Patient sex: F
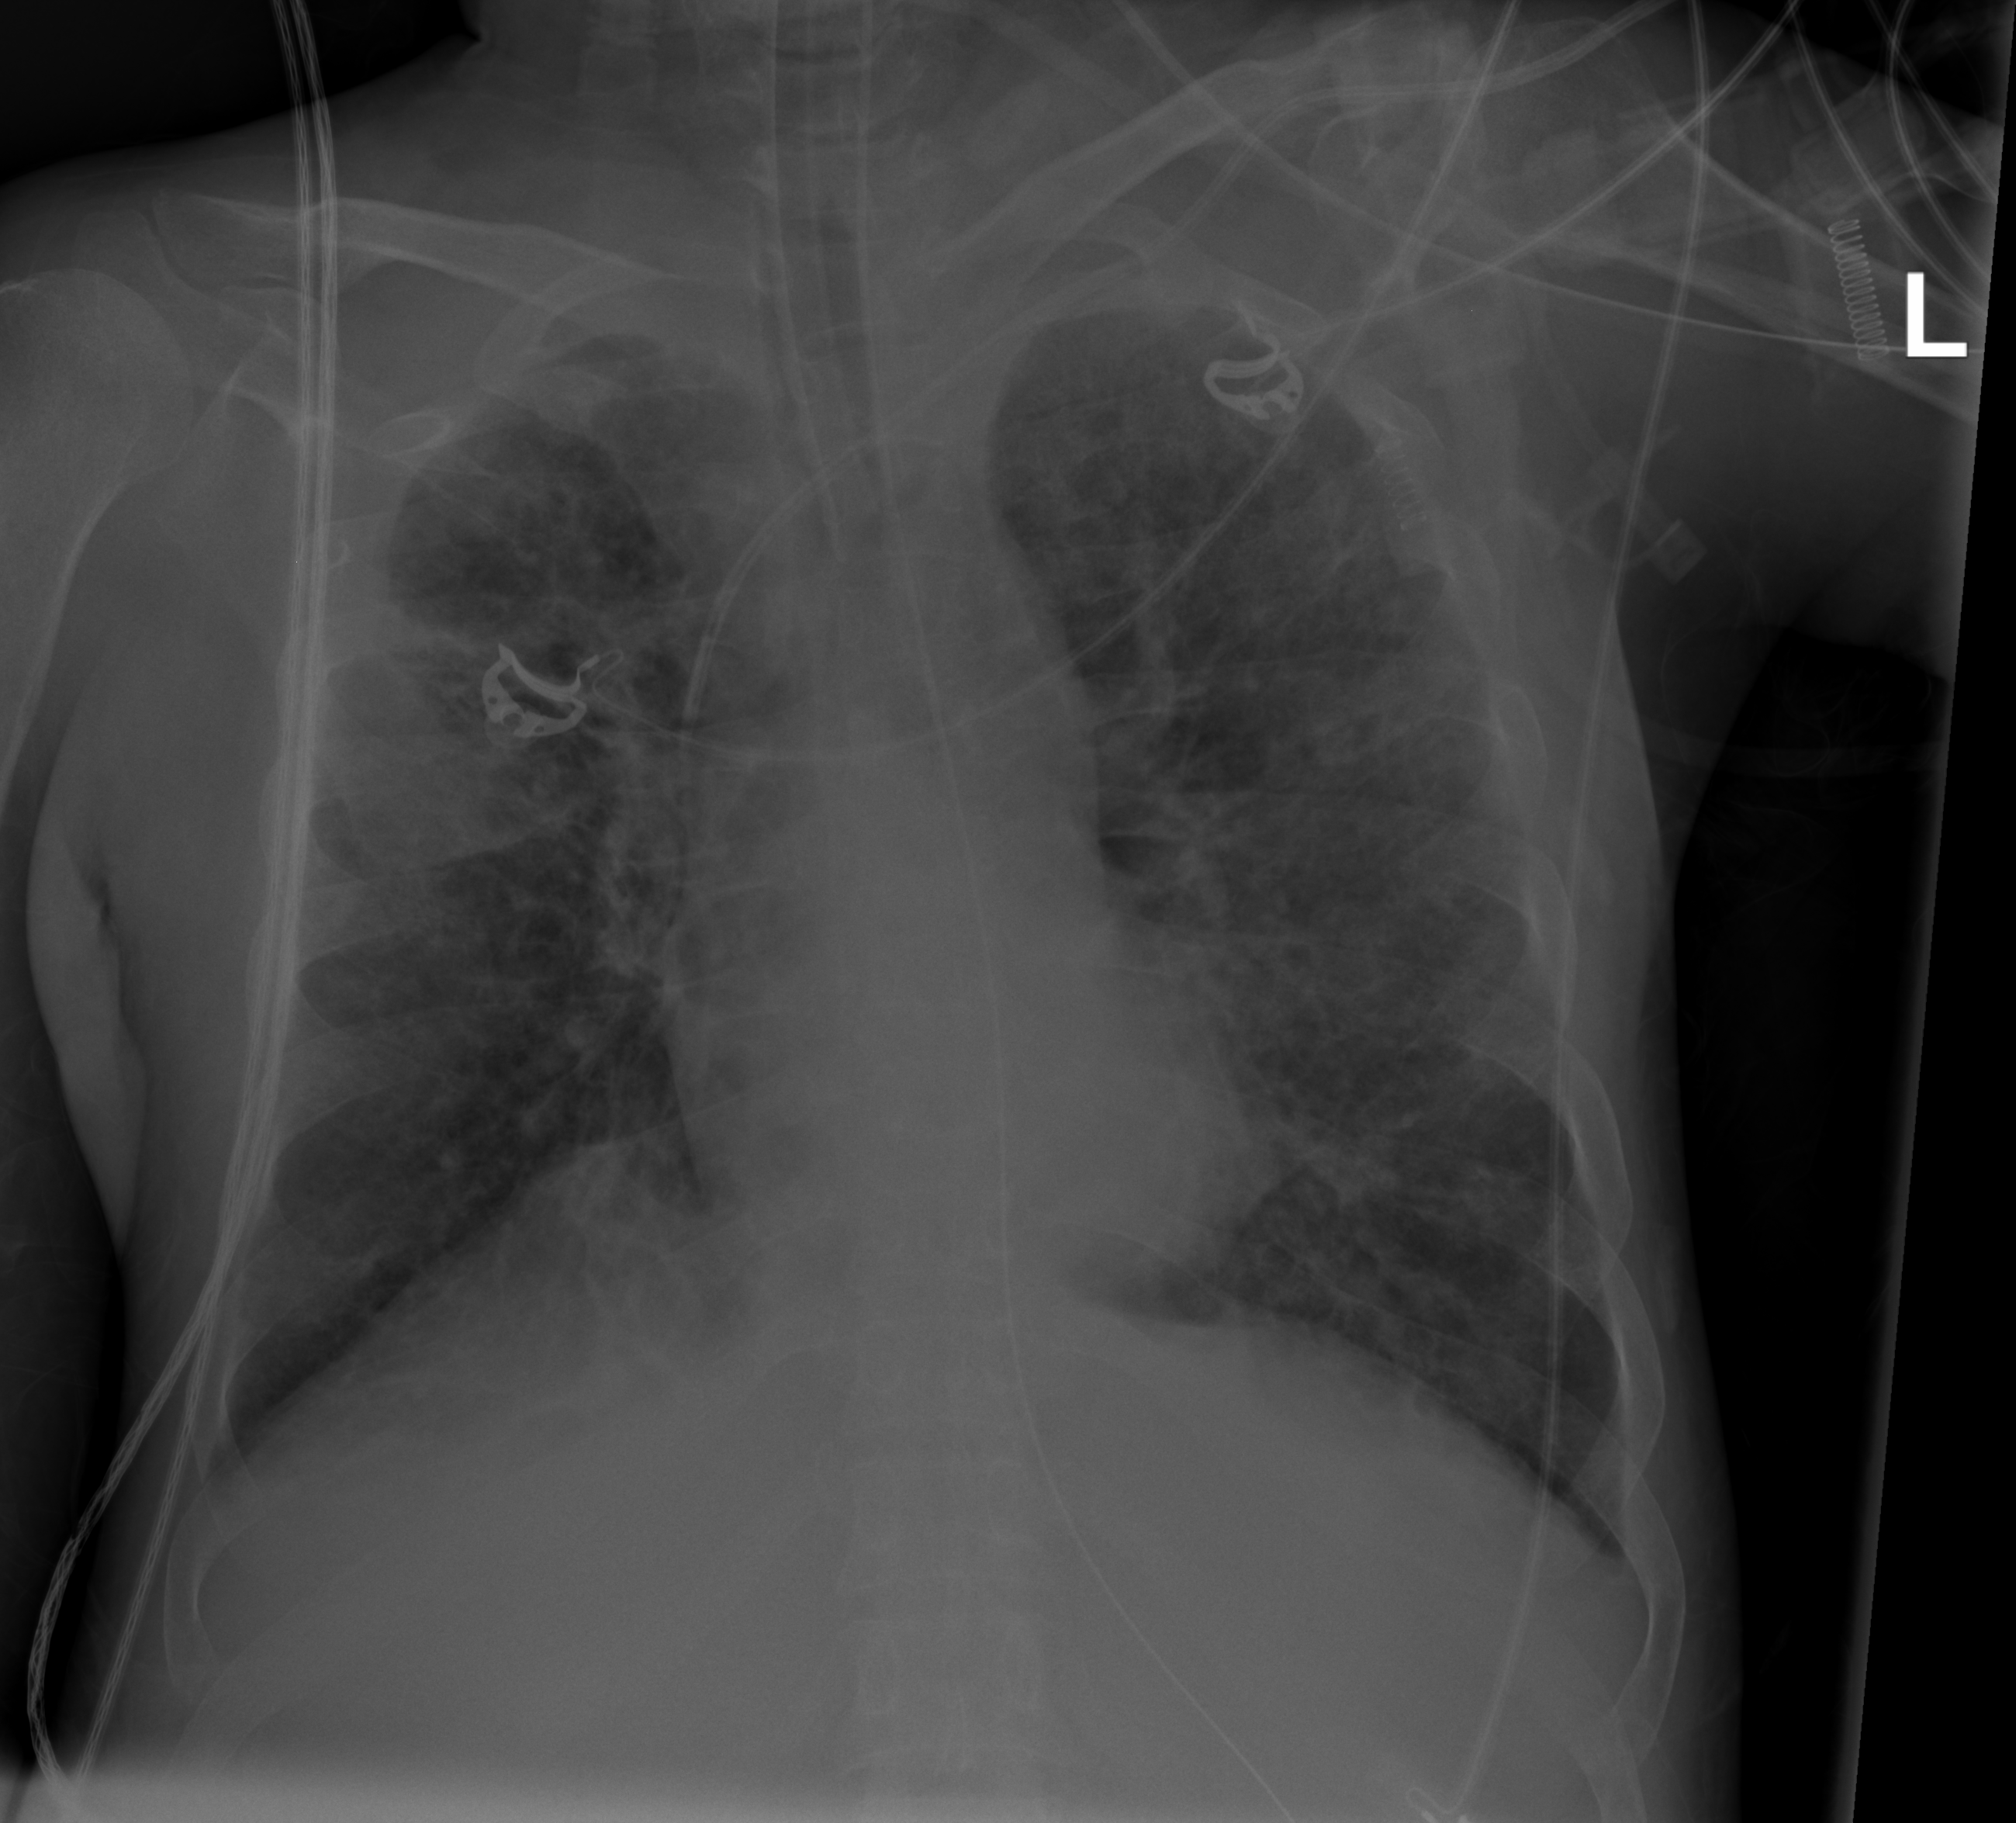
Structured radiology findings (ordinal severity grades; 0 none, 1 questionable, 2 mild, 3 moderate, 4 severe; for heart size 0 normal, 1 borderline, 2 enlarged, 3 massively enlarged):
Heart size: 0
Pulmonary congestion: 0
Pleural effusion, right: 0
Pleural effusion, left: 0
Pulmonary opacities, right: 2
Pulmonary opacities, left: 2
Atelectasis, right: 2
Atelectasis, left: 0